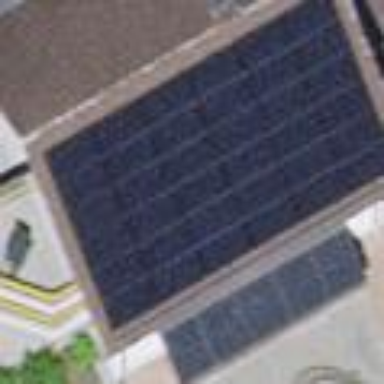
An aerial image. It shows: Solar power generator utilizing photovoltaic technology with solar photovoltaic panels.